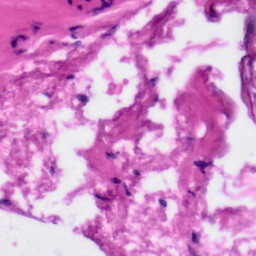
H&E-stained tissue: Tonsil